Question: somehow I enabled weird selection mode in Pycharm, instead of selecting line by line a select box in editor and I don't know how to disable it.

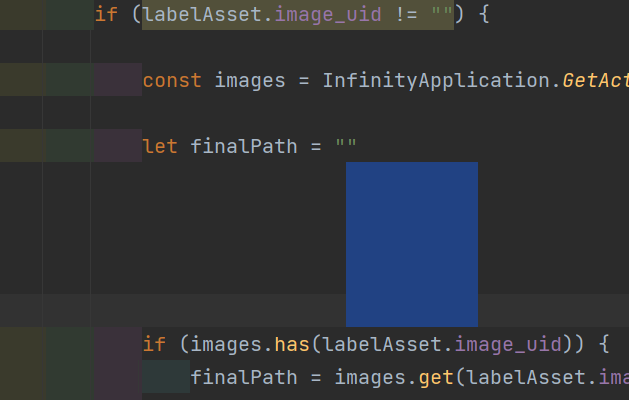
Answer: Nah I found the answer, its called in edit menu tab.